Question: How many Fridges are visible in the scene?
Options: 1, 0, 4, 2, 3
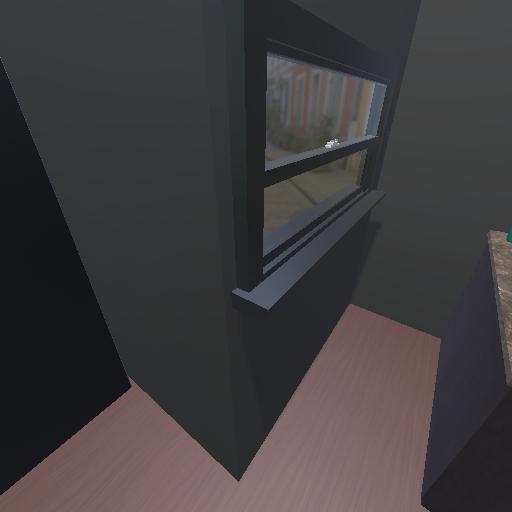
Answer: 1